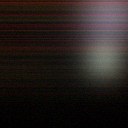
Screen state: off